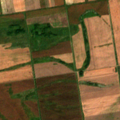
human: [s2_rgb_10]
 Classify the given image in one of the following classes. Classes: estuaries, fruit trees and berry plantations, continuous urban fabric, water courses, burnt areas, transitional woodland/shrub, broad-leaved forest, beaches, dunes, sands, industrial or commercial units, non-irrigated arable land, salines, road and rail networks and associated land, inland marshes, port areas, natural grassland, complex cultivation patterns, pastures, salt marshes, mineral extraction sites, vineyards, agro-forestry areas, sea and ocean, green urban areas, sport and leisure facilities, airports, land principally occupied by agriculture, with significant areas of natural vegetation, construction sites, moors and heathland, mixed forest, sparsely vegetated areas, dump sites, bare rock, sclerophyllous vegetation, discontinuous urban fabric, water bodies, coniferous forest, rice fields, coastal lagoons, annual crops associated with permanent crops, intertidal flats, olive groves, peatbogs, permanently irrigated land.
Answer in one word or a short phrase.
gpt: non-irrigated arable land